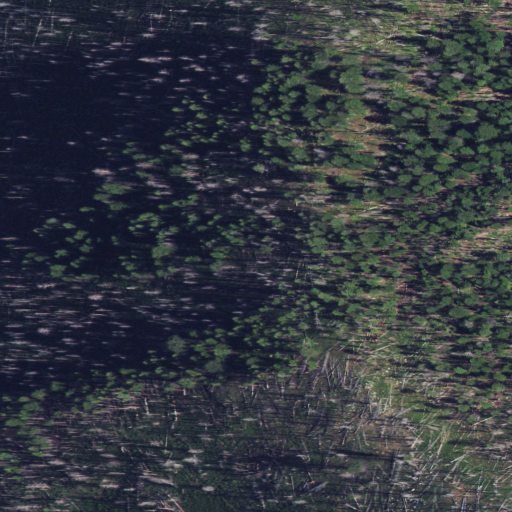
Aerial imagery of ridge(s) in Idaho named Brushy Ridge containing shrub, evergreen forest, and grassland